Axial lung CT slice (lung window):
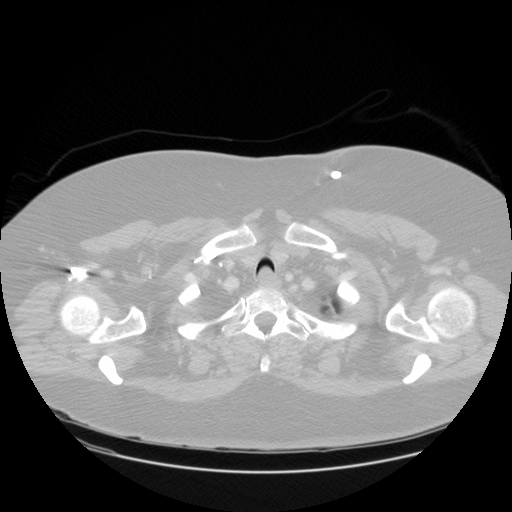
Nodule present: no